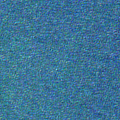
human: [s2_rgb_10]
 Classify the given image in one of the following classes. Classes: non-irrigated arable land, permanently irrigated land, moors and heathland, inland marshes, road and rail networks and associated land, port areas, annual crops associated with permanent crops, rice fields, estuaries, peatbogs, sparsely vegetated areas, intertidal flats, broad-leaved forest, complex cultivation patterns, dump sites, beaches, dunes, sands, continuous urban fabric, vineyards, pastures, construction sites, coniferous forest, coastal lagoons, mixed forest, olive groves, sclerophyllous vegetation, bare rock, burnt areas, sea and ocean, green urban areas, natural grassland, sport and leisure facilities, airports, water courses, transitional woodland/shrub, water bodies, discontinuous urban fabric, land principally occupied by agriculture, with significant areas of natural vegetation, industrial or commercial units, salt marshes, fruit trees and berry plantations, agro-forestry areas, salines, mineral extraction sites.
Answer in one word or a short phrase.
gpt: sea and ocean